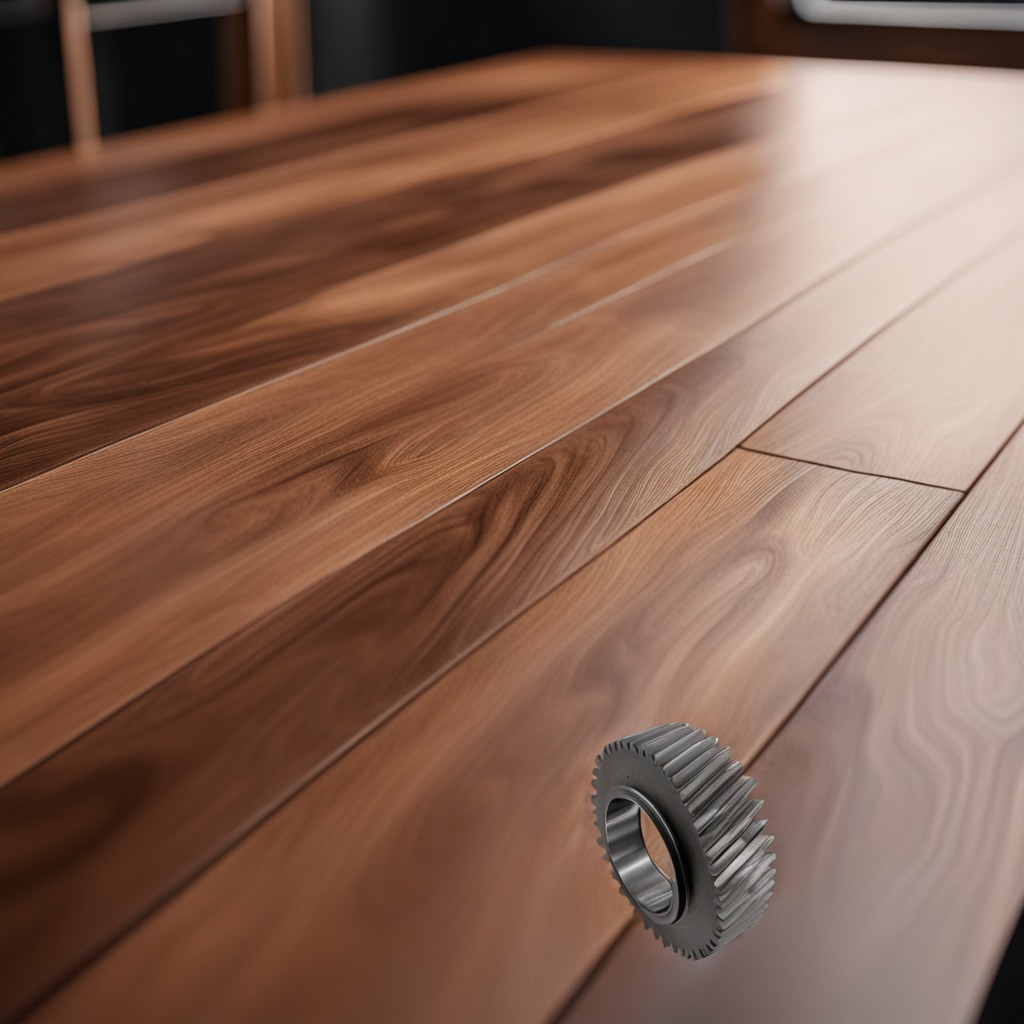
A steel gear with teeth is lying on a wooden table in a carpentry studio.